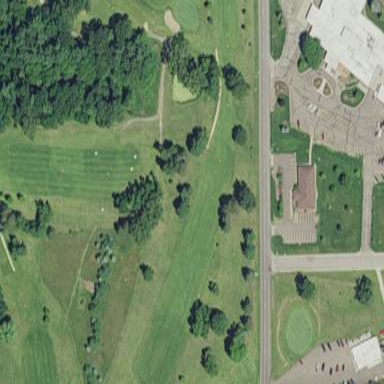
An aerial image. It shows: Scenic golf fairway.